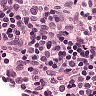
Metastatic tissue present: no